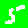
Digit: 5